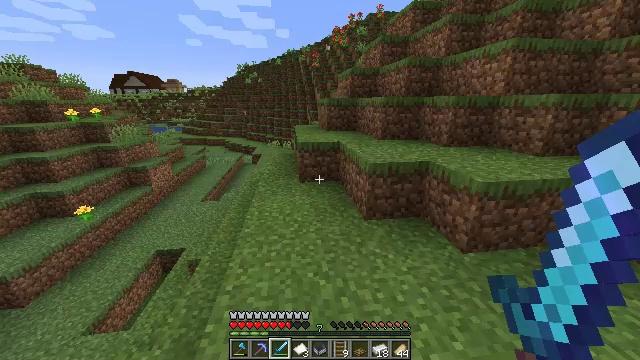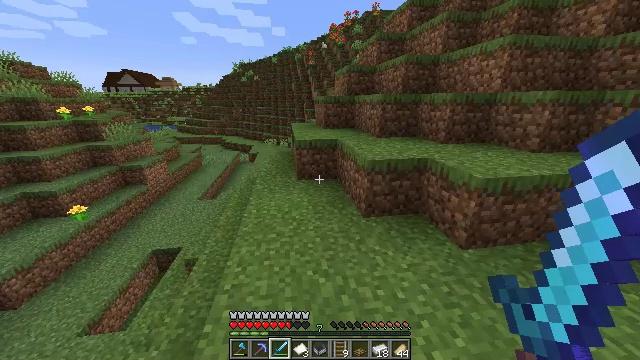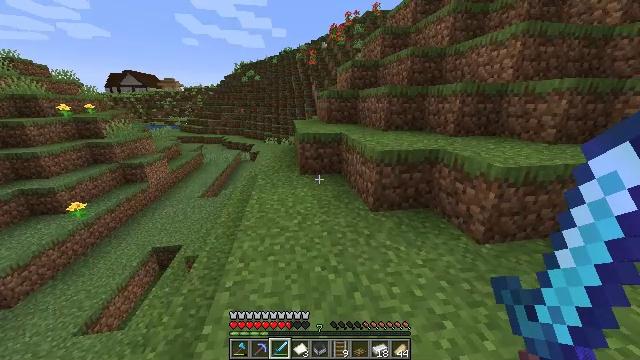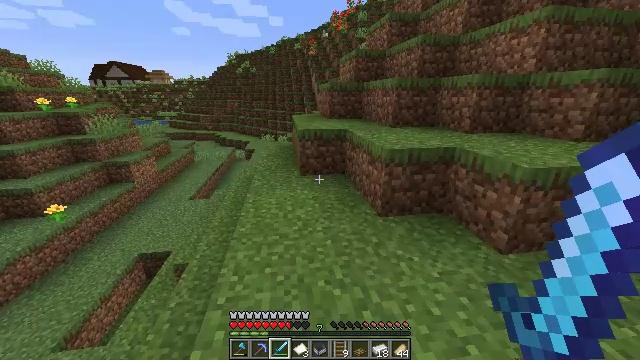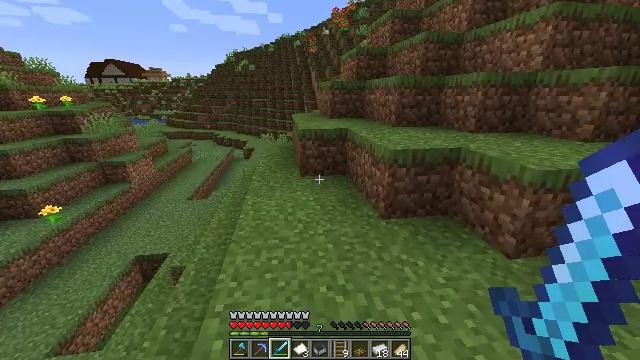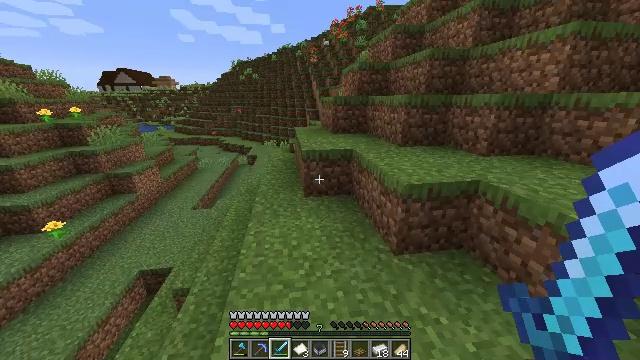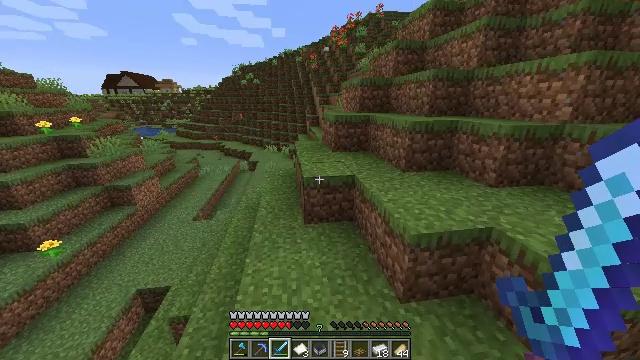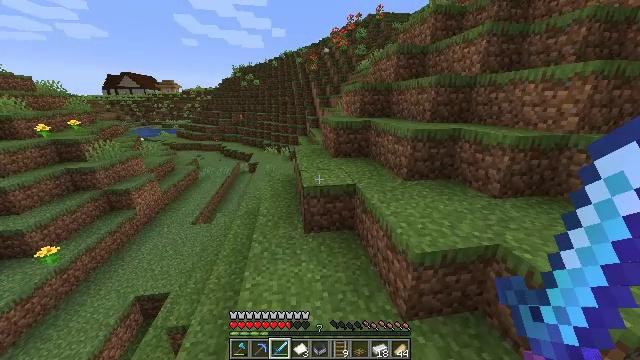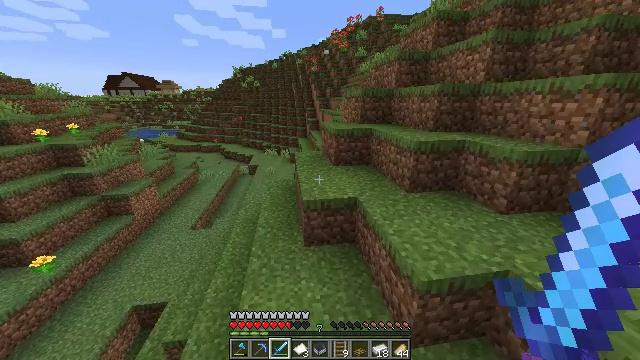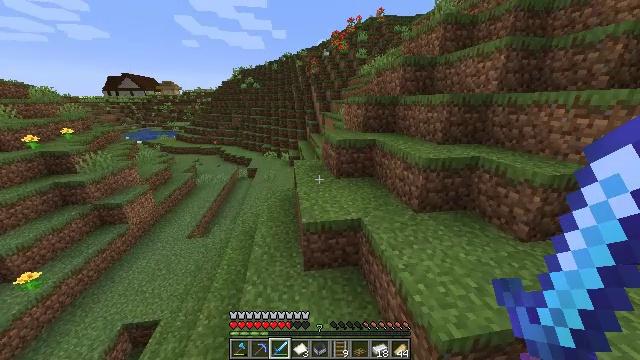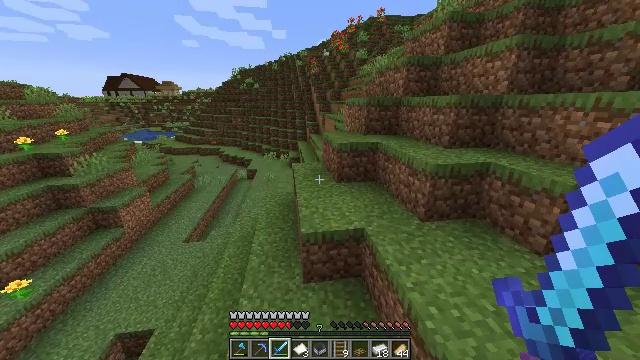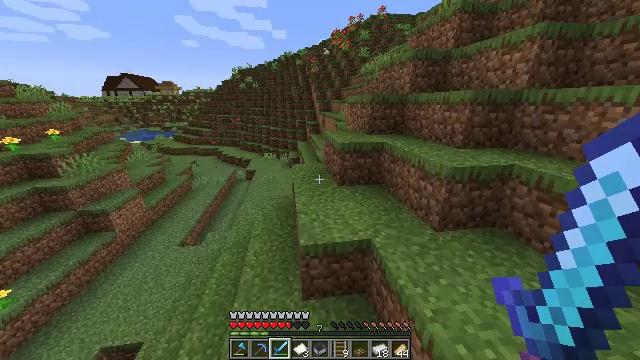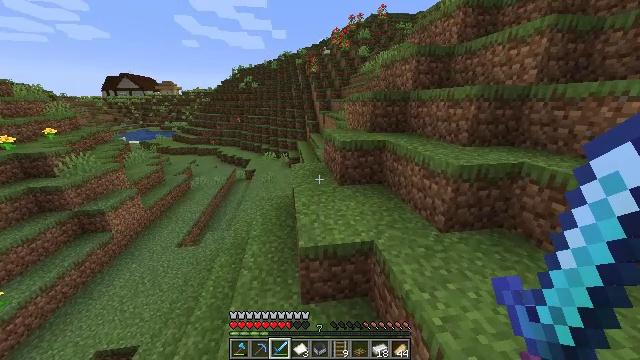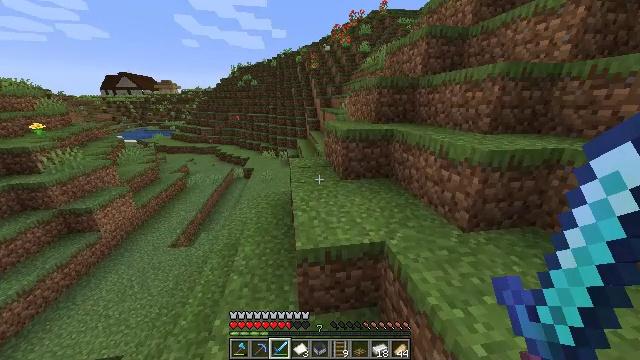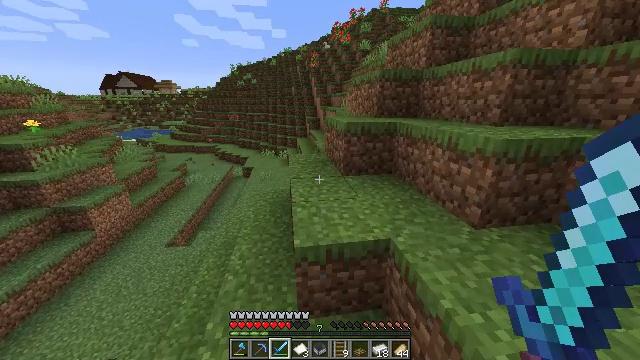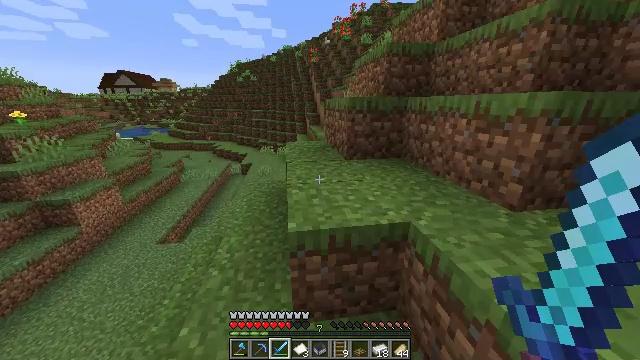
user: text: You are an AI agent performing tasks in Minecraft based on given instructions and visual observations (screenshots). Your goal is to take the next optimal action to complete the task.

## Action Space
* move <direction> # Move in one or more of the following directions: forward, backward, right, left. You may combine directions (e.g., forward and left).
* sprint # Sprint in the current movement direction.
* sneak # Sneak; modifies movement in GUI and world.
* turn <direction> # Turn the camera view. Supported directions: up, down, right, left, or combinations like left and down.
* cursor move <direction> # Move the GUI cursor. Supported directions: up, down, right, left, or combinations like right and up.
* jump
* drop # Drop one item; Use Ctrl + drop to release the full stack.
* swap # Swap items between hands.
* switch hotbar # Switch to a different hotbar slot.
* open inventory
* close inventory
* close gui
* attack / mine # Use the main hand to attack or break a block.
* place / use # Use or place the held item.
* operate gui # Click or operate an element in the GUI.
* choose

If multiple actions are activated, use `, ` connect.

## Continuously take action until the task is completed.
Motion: motion action
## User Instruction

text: Break the sugar cane.
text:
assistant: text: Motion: move forward, jump
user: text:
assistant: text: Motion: move forward, jump
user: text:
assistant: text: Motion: move forward, sprint, jump
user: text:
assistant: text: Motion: move forward, sprint, jump
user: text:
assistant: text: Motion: move forward, sprint, jump
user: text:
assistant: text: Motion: move forward, sprint, jump
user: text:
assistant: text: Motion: move forward, jump
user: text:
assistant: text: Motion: move forward, jump
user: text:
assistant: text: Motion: move forward, jump
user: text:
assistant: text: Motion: move forward, jump
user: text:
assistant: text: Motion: move forward, jump
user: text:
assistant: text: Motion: move forward, jump
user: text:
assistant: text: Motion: move forward, jump
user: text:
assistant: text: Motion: move forward, jump
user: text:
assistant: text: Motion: move forward, jump
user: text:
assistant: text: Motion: move forward, sprint, jump
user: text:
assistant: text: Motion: move forward, sprint, turn left, jump
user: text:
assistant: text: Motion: move forward, sprint, turn left, jump
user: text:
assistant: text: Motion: move forward, sprint, turn left, jump
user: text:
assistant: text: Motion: move forward, turn left, jump
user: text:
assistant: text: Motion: move forward, jump
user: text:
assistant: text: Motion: move forward, jump
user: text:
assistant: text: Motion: move forward, jump
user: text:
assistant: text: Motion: move forward, jump
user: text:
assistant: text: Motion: move forward, jump
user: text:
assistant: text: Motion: move forward, sprint, jump
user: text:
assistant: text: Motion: move forward, sprint, turn right, jump
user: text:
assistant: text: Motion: move forward, sprint, turn right and down, jump
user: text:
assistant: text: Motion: move forward, sprint, turn right and down, jump
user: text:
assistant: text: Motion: move forward, turn right, jump